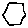
Label: hexagon